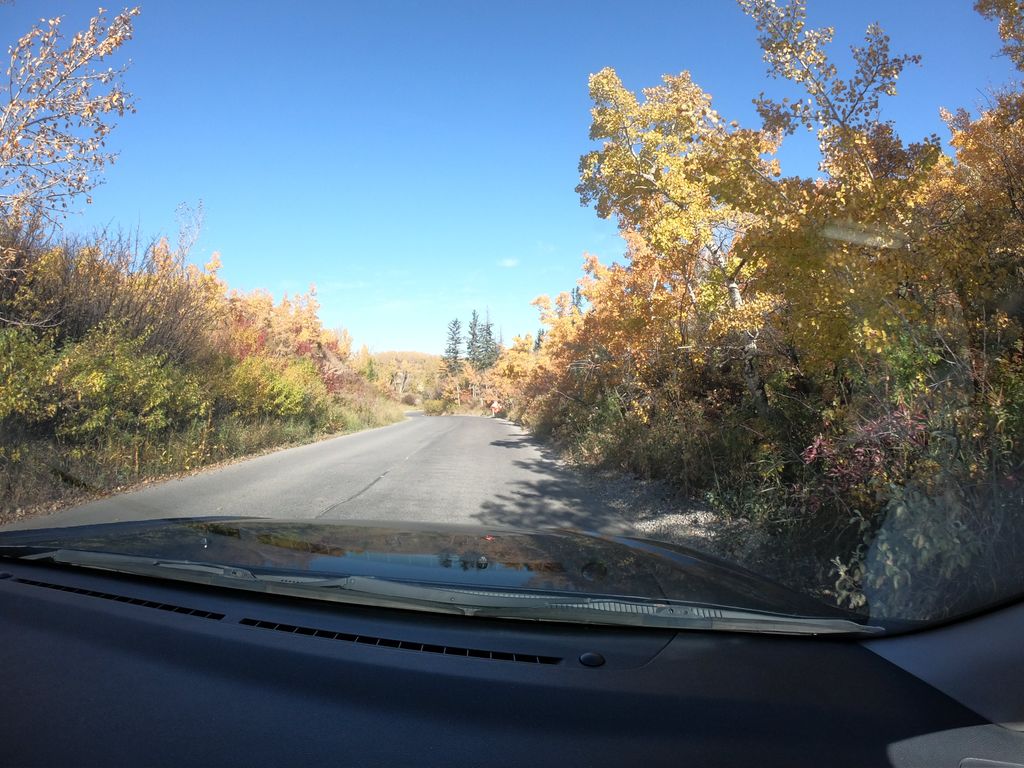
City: calgary